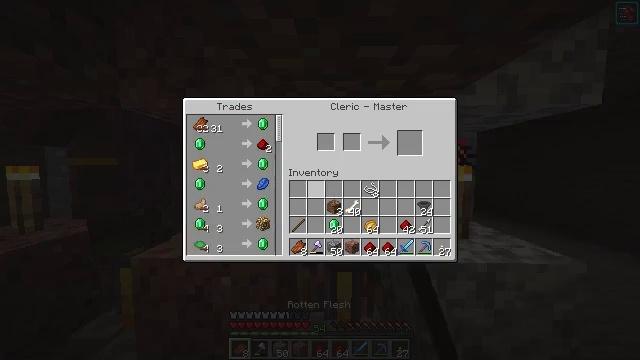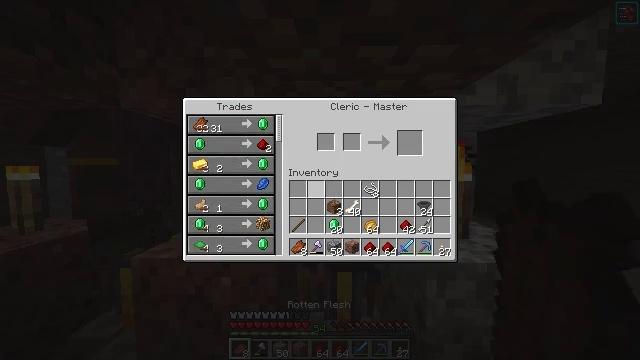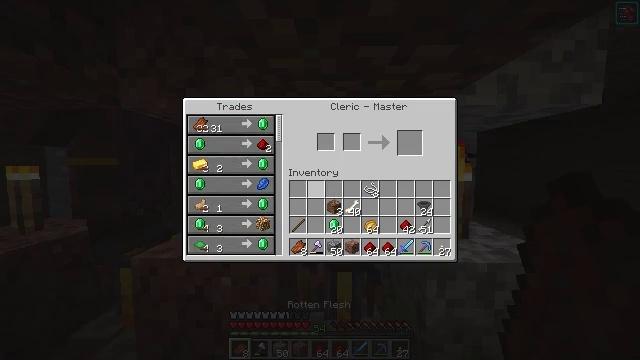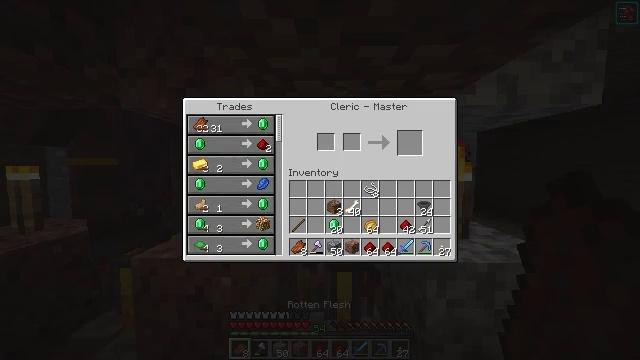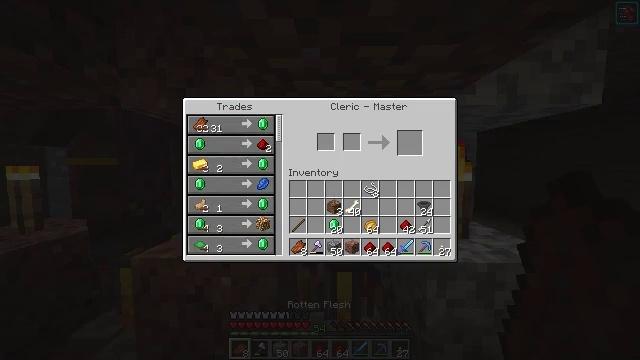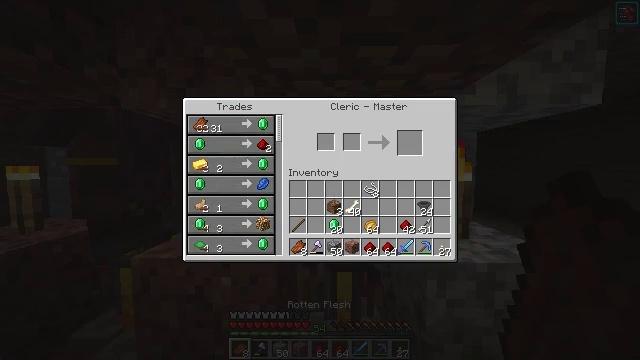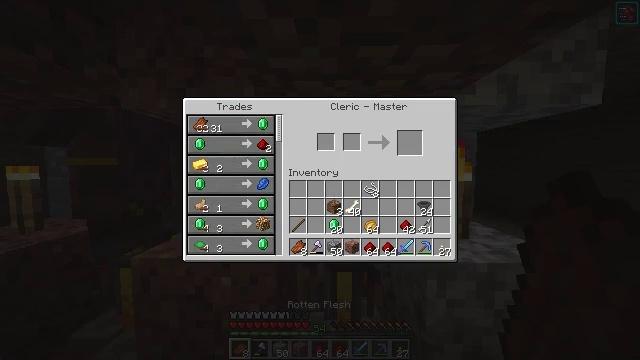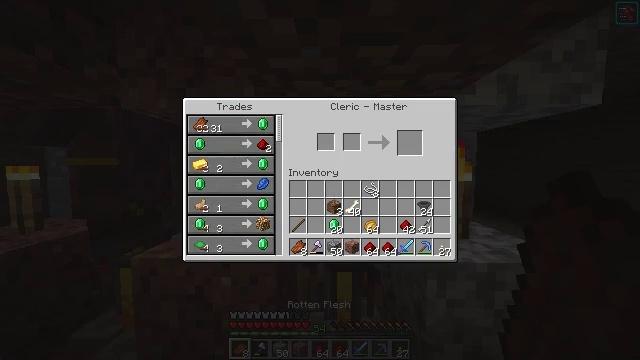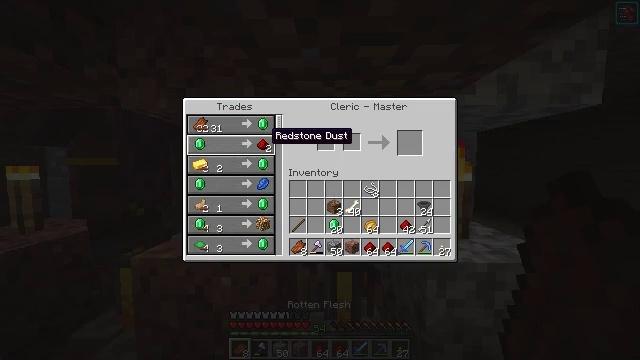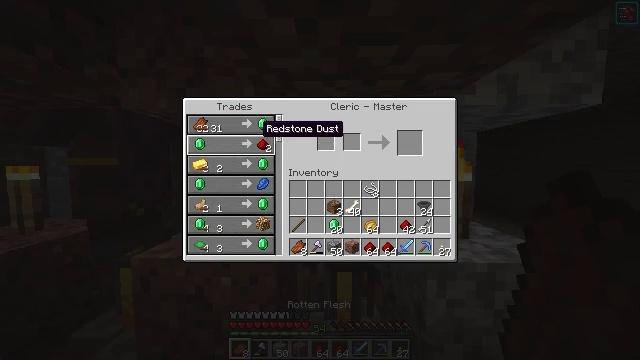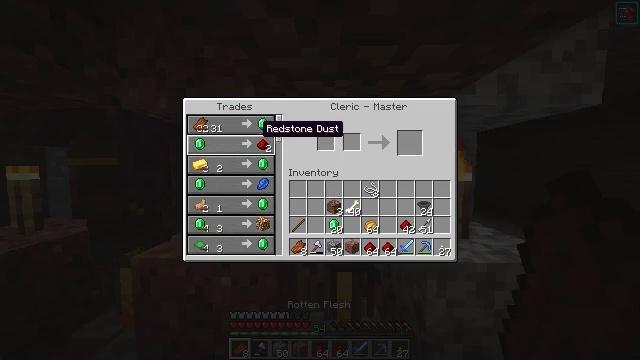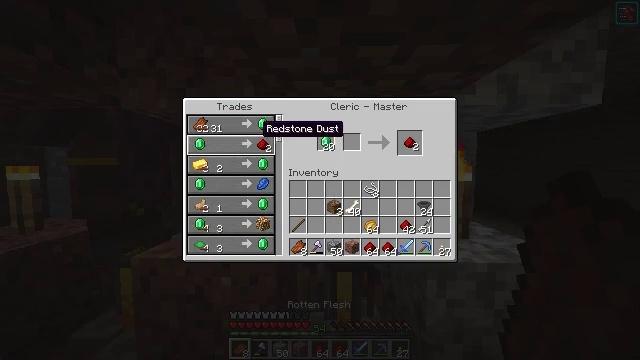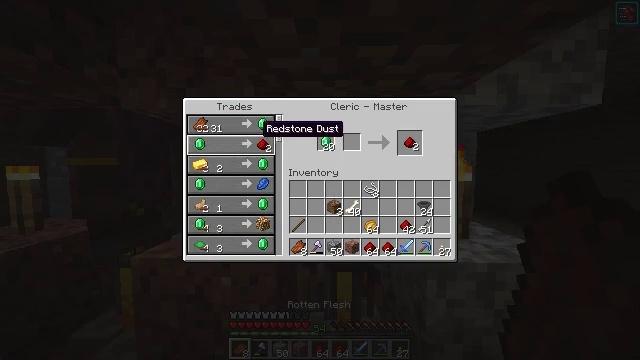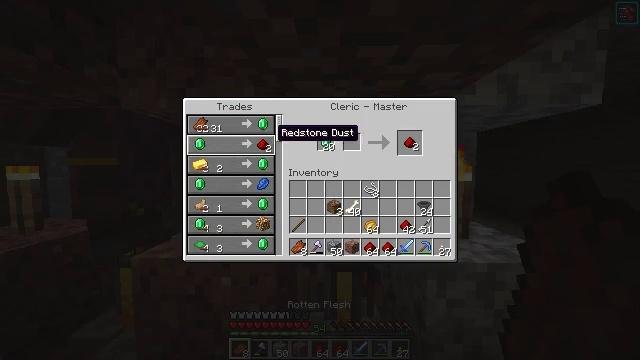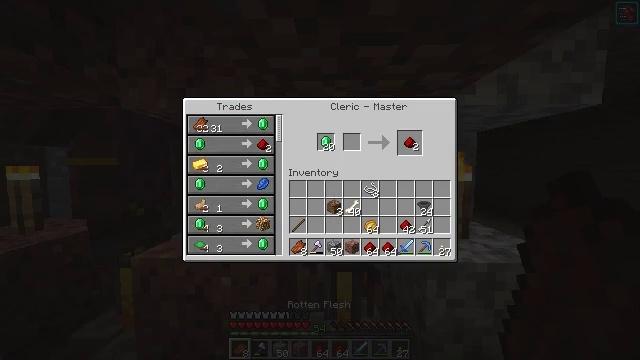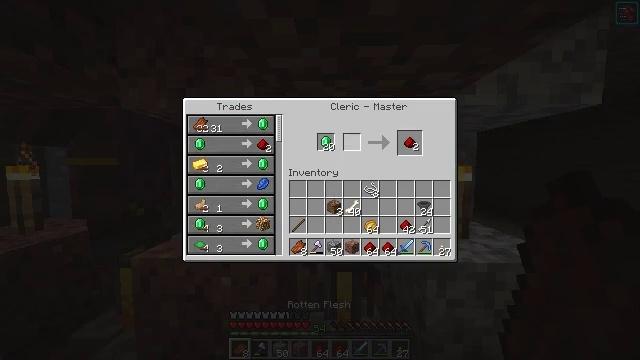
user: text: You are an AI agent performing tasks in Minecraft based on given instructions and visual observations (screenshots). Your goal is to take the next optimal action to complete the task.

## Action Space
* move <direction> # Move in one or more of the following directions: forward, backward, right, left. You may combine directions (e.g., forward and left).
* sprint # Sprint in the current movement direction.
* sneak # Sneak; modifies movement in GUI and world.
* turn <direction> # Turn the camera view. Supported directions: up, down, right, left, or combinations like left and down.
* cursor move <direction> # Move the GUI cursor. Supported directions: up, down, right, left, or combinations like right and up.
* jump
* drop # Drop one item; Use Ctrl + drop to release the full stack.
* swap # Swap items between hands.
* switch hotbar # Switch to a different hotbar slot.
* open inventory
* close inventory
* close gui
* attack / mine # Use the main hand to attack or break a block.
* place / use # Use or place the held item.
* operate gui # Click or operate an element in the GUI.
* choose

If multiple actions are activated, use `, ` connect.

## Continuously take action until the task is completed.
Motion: motion action
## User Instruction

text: Get redstone by crafting with appropriate materials.
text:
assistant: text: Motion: no_op
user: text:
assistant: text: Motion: no_op
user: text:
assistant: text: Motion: no_op
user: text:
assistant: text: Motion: no_op
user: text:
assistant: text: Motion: no_op
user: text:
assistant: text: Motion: cursor move left
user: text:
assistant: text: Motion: cursor move left and up
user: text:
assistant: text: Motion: sneak, cursor move left and up
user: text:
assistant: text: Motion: sneak, cursor move left and up
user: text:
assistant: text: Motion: sneak
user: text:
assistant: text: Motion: sneak, operate gui
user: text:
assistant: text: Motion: sneak, operate gui
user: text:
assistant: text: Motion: sneak, cursor move right
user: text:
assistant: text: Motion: sneak, cursor move right
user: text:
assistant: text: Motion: sneak, cursor move right
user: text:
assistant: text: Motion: sneak, cursor move right
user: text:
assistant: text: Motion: sneak, cursor move right
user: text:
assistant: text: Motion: sneak, cursor move right
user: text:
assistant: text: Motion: sneak
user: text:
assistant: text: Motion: sneak
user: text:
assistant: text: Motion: sneak
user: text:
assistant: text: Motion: sneak, operate gui
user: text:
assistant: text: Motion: sneak, operate gui
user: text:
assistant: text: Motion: sneak
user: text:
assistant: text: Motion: sneak
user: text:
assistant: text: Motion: sneak
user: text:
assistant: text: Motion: sneak
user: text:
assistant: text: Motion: sneak, close inventory
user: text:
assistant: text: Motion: move left, turn left, close inventory
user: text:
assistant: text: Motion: move left, turn left